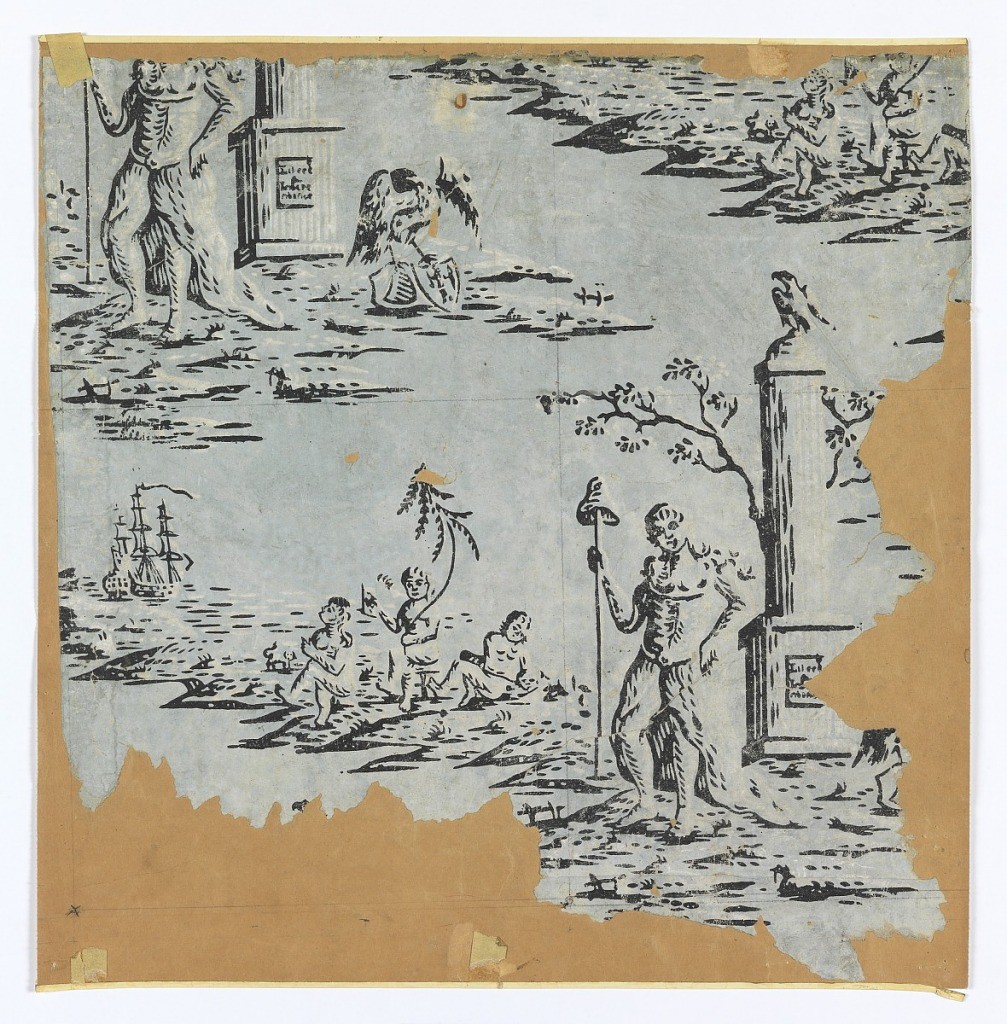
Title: Sidewall
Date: ca. 1790
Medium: Block-printed on handmade paper
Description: Standing figure with Phrygian cap in fromt of column with eagle atop. Eagle with 2 shields on other side of column. This alternates with scene of three children and small dog in front of sea. One child carries pine bough. Large ship in water. Original document for "Norwich House."